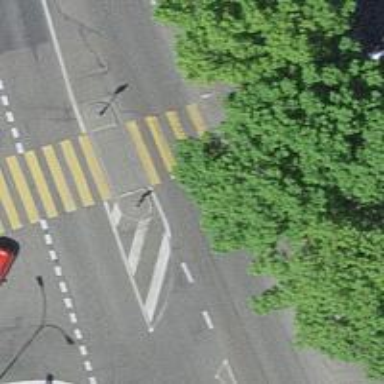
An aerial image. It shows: Kerb serving as barrier.